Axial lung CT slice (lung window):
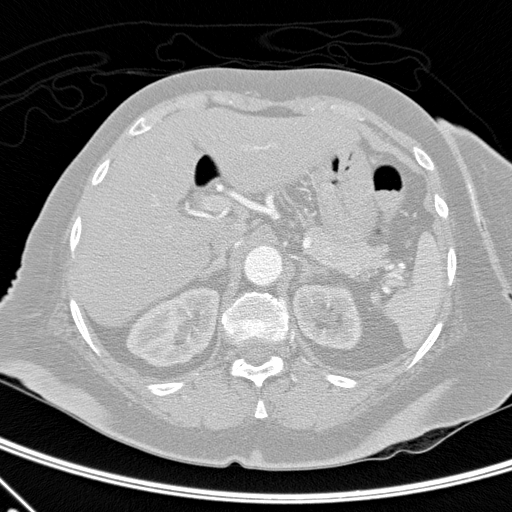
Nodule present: no